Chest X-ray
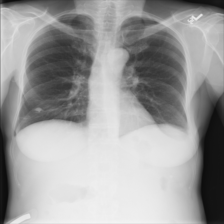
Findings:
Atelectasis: negative
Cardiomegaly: negative
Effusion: negative
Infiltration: negative
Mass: negative
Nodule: negative
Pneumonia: negative
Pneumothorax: negative
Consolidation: negative
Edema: negative
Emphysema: negative
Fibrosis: negative
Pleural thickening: negative
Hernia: negative